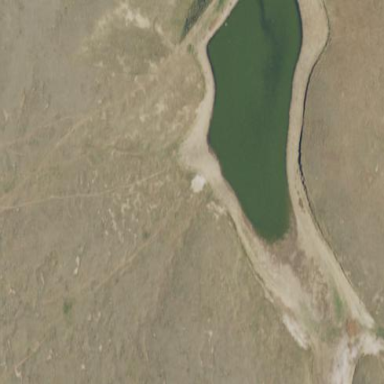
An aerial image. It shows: Reservoir.